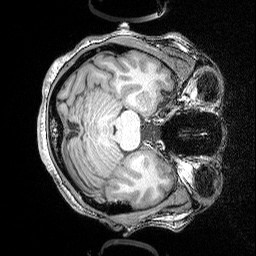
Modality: T1w
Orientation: axial
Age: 39
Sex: female
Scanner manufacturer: siemens
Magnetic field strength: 3 T
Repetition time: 2.25 s
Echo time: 0.00411 s